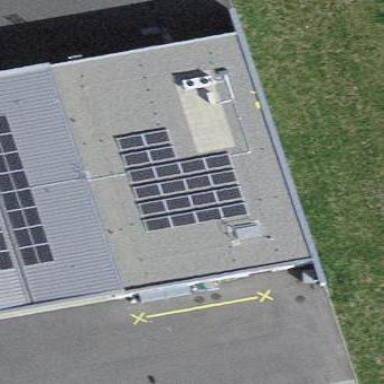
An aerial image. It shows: Solar power generator with photovoltaic panels.